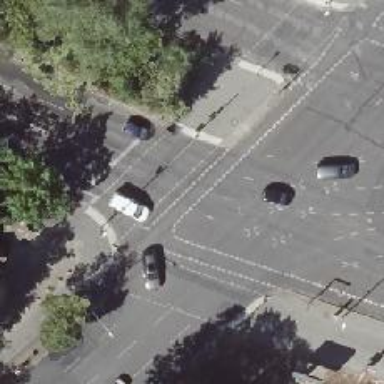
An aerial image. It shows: Crossing with traffic signals.